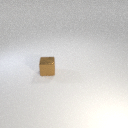
small brown metal cube